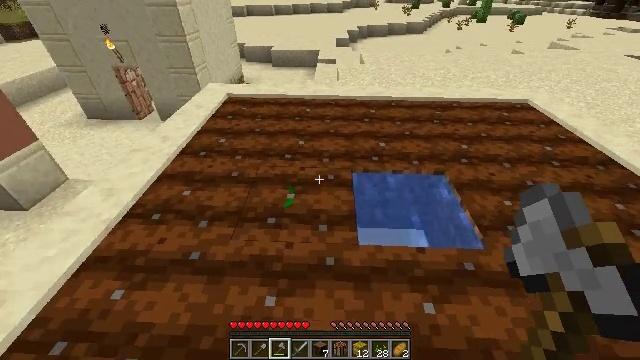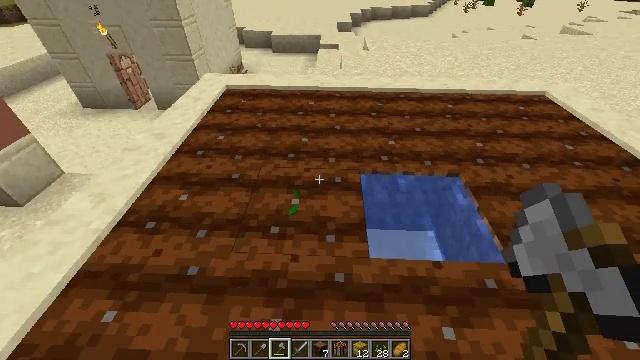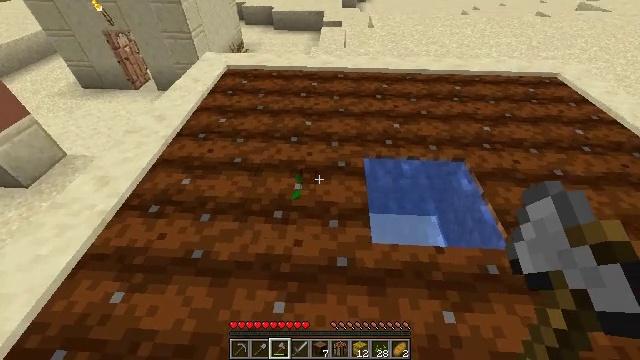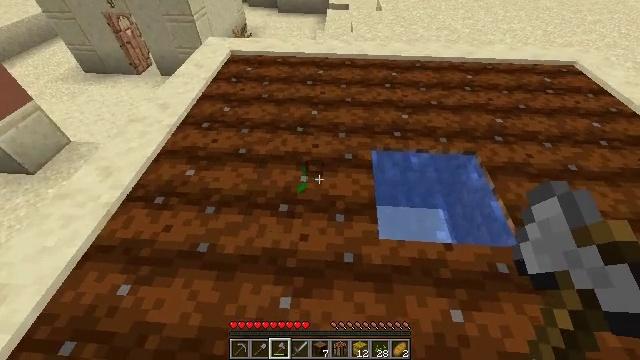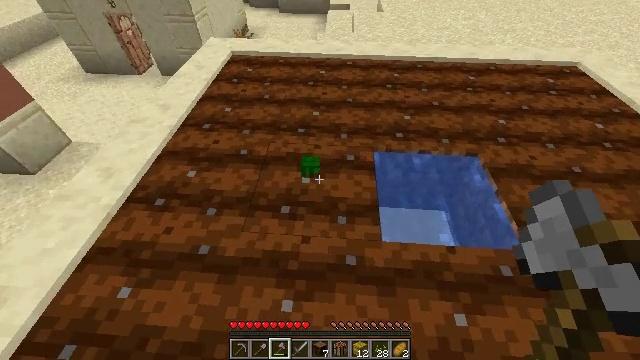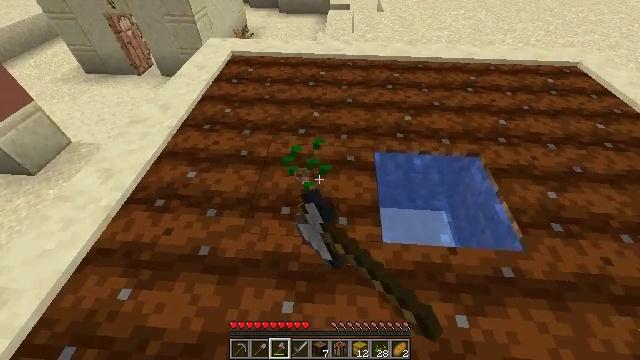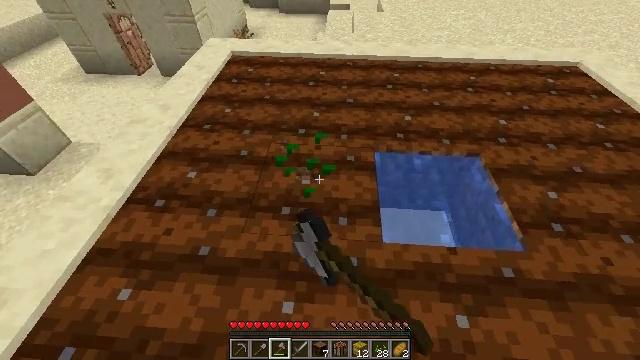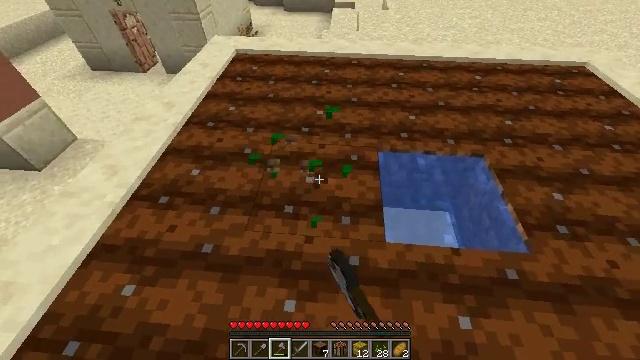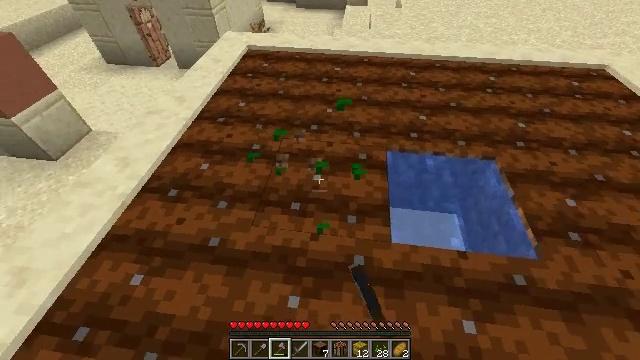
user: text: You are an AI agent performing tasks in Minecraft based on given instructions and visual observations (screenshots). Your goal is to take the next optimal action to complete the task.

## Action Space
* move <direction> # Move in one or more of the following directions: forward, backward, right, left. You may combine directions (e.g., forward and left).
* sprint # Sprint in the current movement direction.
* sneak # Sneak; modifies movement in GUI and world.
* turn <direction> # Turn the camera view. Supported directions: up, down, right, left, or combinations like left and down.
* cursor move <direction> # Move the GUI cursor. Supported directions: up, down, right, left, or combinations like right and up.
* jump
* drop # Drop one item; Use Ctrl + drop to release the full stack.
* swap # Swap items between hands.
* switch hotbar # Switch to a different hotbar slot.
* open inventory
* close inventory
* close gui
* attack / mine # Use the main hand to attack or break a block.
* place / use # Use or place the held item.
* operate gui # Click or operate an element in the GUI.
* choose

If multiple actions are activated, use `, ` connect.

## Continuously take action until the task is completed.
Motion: motion action
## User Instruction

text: Clear the melon stem from the farmland.
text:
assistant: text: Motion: turn down
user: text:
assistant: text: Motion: turn down
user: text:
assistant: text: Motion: turn left and down
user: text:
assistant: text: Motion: attack / mine
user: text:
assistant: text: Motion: attack / mine
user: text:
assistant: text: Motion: attack / mine
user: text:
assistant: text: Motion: attack / mine
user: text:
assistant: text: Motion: turn left
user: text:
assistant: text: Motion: no_op